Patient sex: F
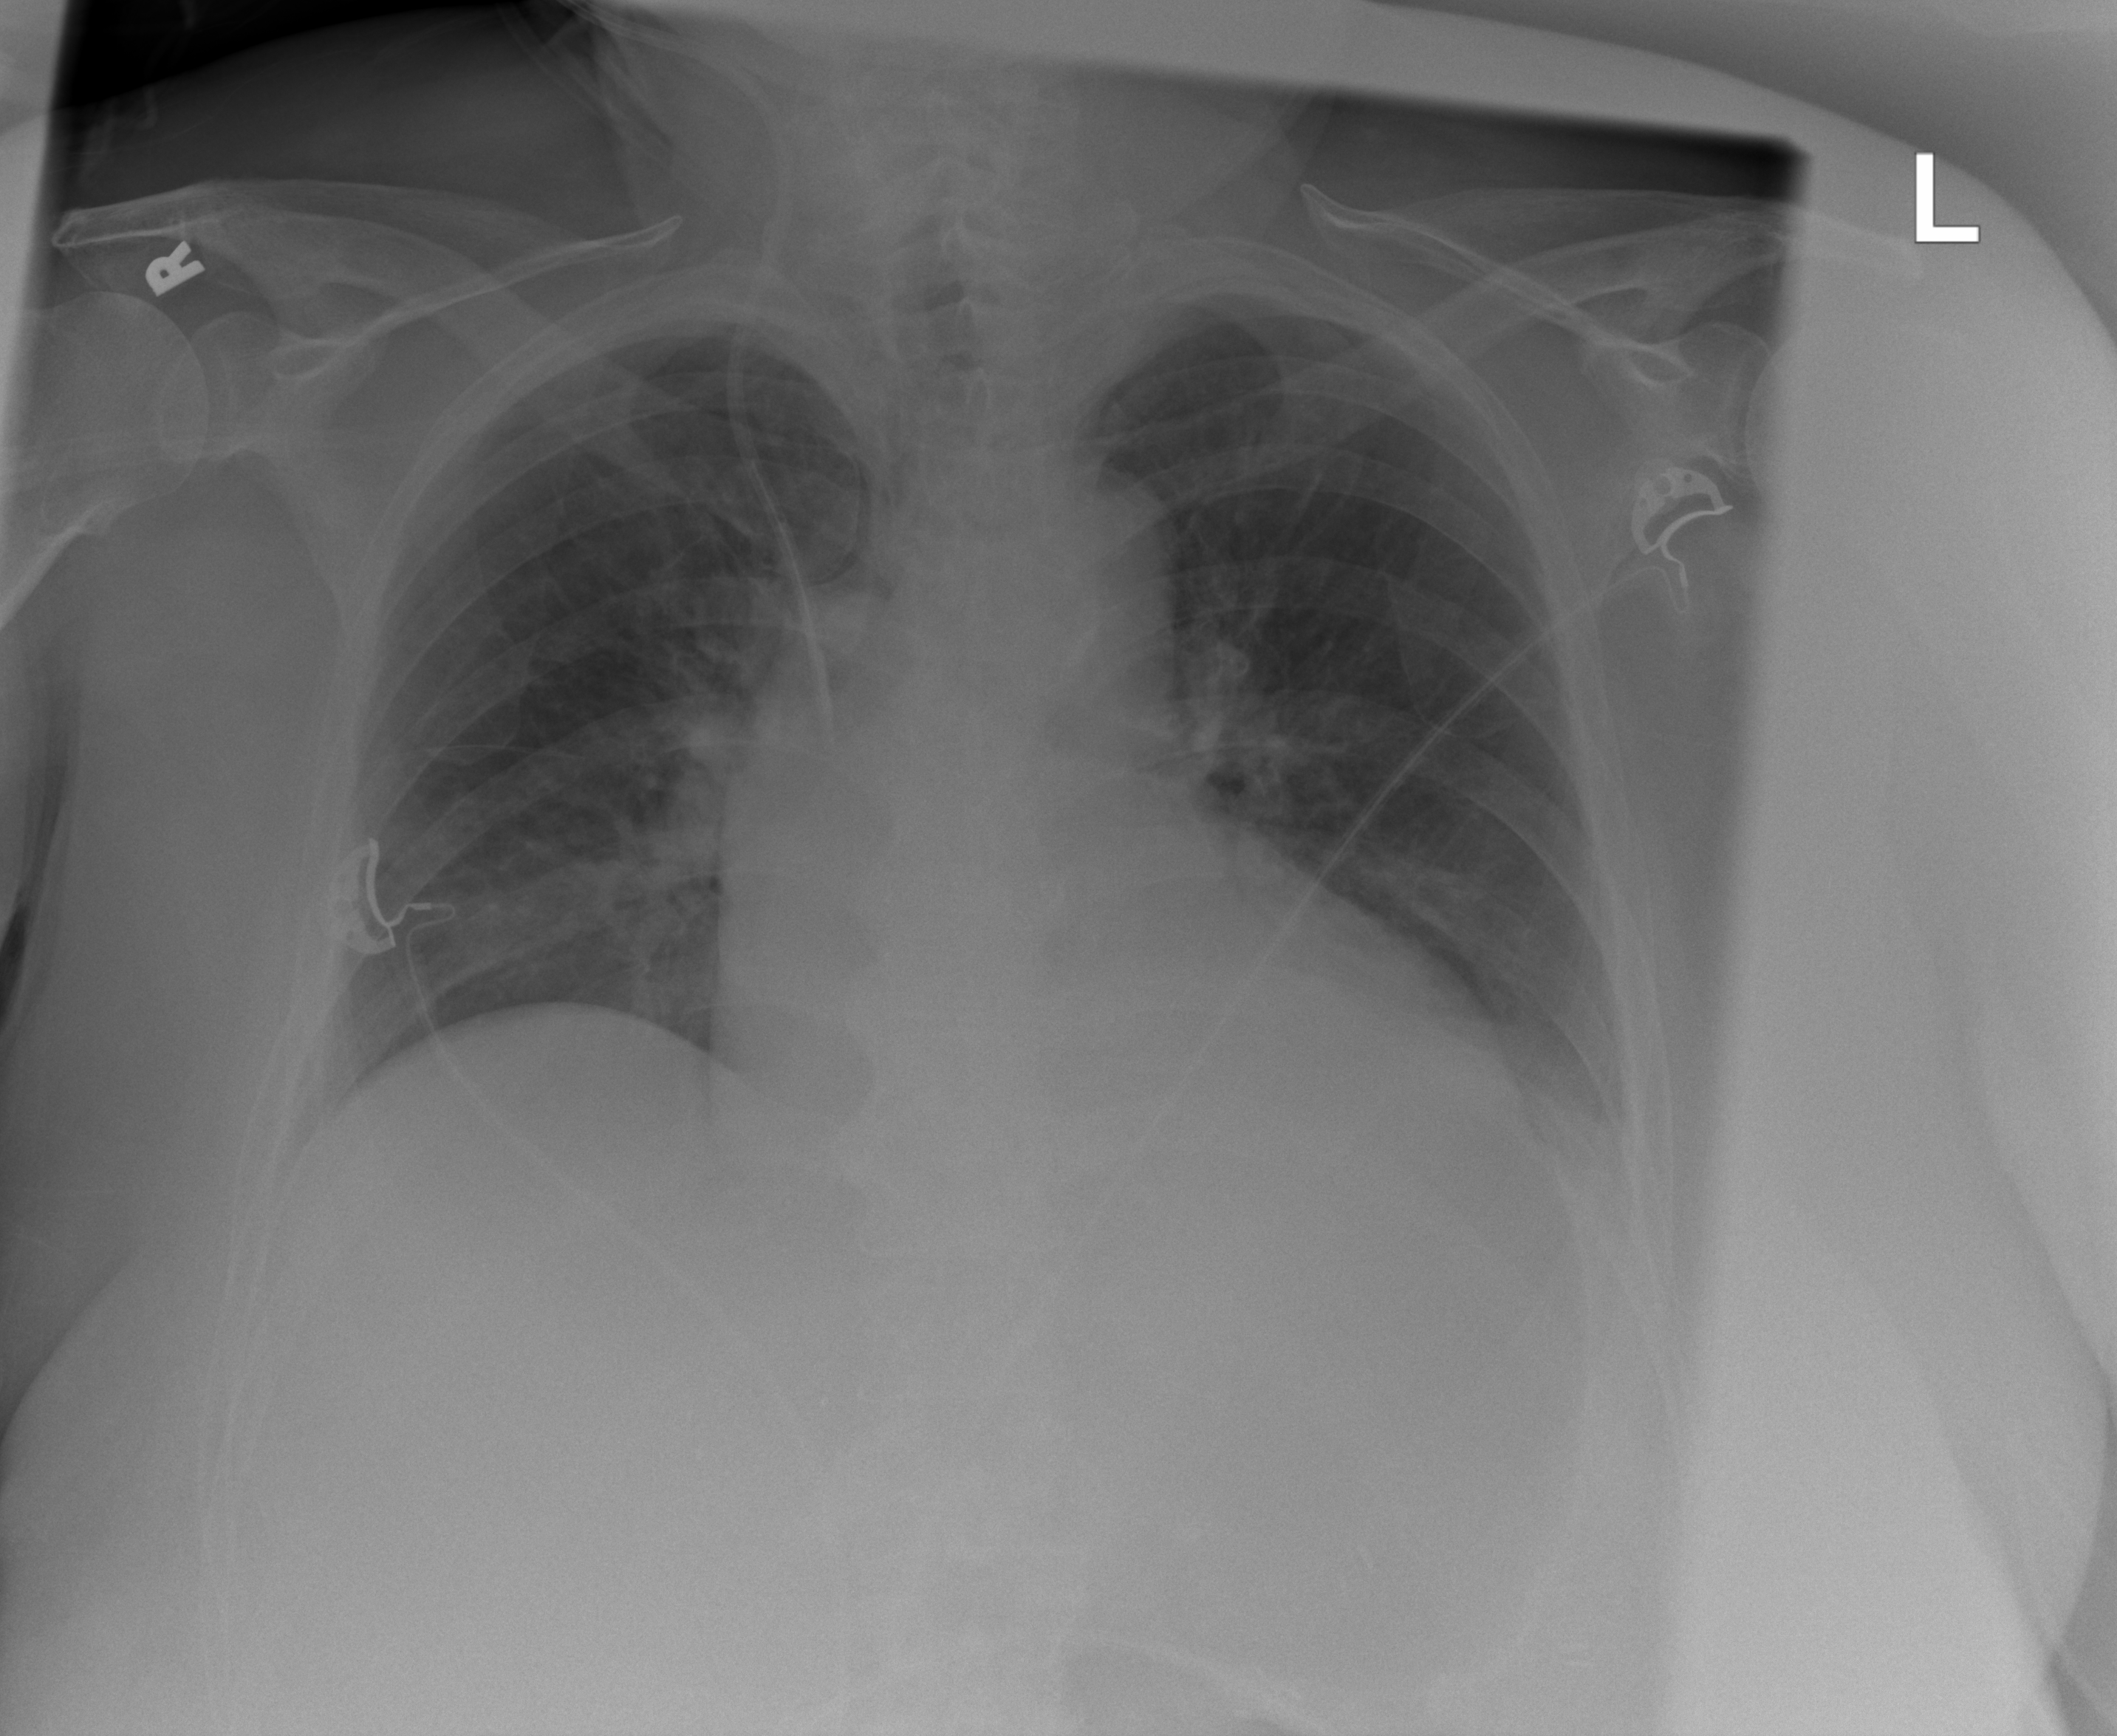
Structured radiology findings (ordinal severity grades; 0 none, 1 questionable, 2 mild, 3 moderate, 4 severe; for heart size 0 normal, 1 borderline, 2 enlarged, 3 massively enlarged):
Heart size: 2
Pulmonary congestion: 1
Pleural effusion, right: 0
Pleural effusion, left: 2
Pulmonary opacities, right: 1
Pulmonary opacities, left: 1
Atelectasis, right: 1
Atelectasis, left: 2